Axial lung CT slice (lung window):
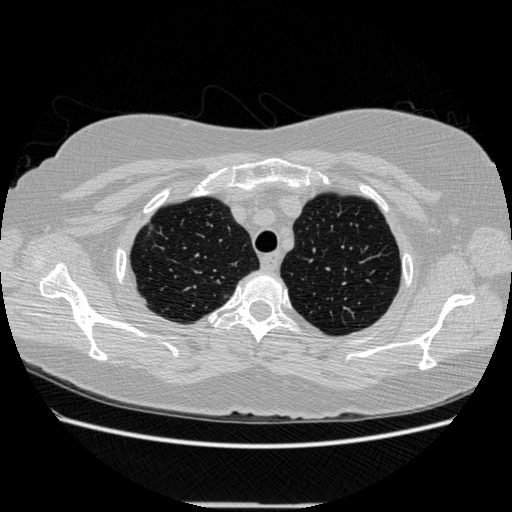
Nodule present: no